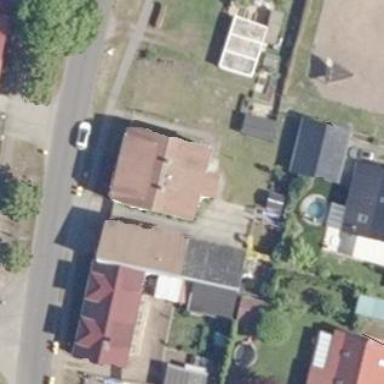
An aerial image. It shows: Simple and straightforward house.